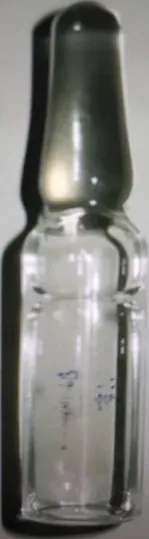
Xylazine ampule discovered beside the patient.
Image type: medical_photograph (other_medical_photograph)